Question: I found what I thought would help me create a unique ID for each row of data in an Excel spreadsheet.

Ideally, I would like to automate this with maybe VBA and a button or trigger of some sort, but I could start with just a formula. I have rows of data with the first cell being the group number. Then each row of data within each group is unique. The problem is I need to assign a basic ID to each row starting with 1 and up to however many are in the group. The data is dynamic and constantly changing, so each time changes are made, I need to filter out the group and manually fill down the numbers. I found this formula (returning the number value in column D but looking for group numbers in A), but it does not work.
=IF(A2="1",1+MAX($D$1:D1),"")
Is there another way? Different function?
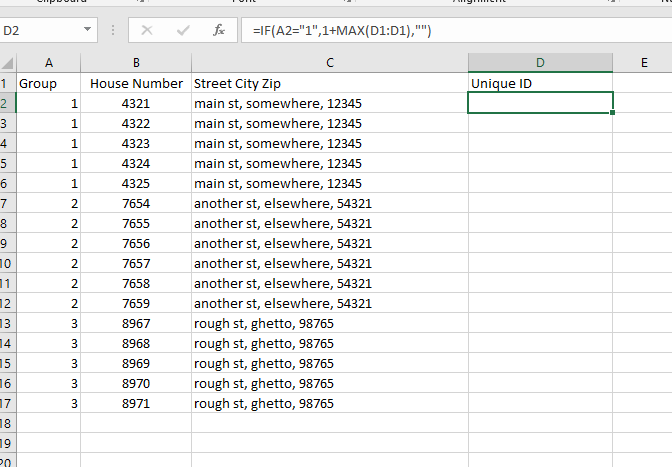
Answer: If you are looking for incremental values in D within each group, paste this formula into D2 cell and drag it all the way down:
'''
=IF(A1 <> A2, 1, D1 + 1)
'''